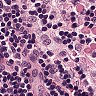
Metastatic tissue present: no